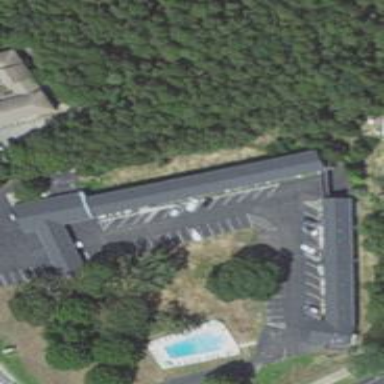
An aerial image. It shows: Hotel building.